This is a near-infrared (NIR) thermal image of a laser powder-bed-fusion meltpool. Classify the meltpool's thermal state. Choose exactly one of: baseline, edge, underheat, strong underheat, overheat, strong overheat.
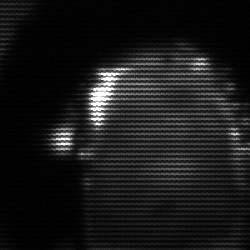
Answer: baseline